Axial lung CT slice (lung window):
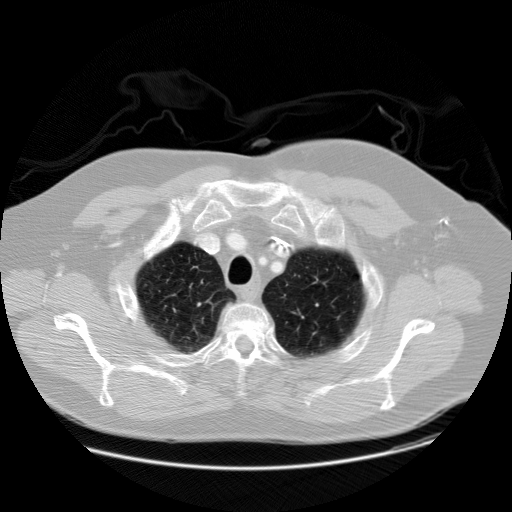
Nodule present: no